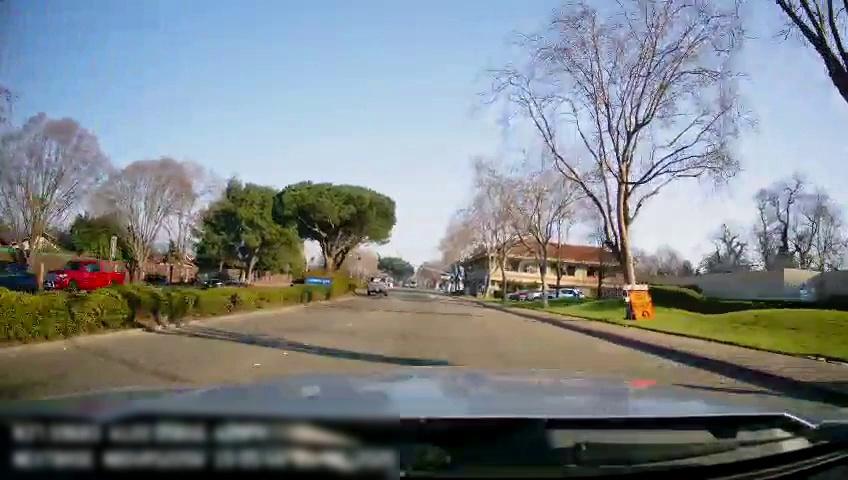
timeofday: Day
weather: Sunny
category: Drivable Space
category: Vehicles | Truck
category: Vehicles | SUV
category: Vehicles | SUV
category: Vehicles | Truck
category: Lanes | Current Lane